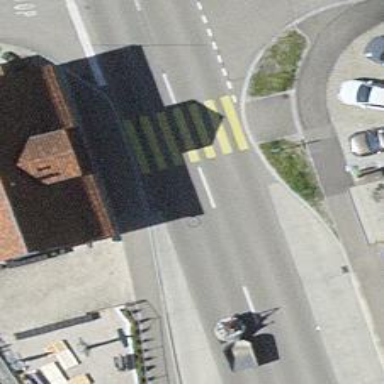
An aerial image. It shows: Zebra crossing on the road.